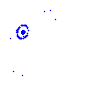
Particle: electron